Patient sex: M
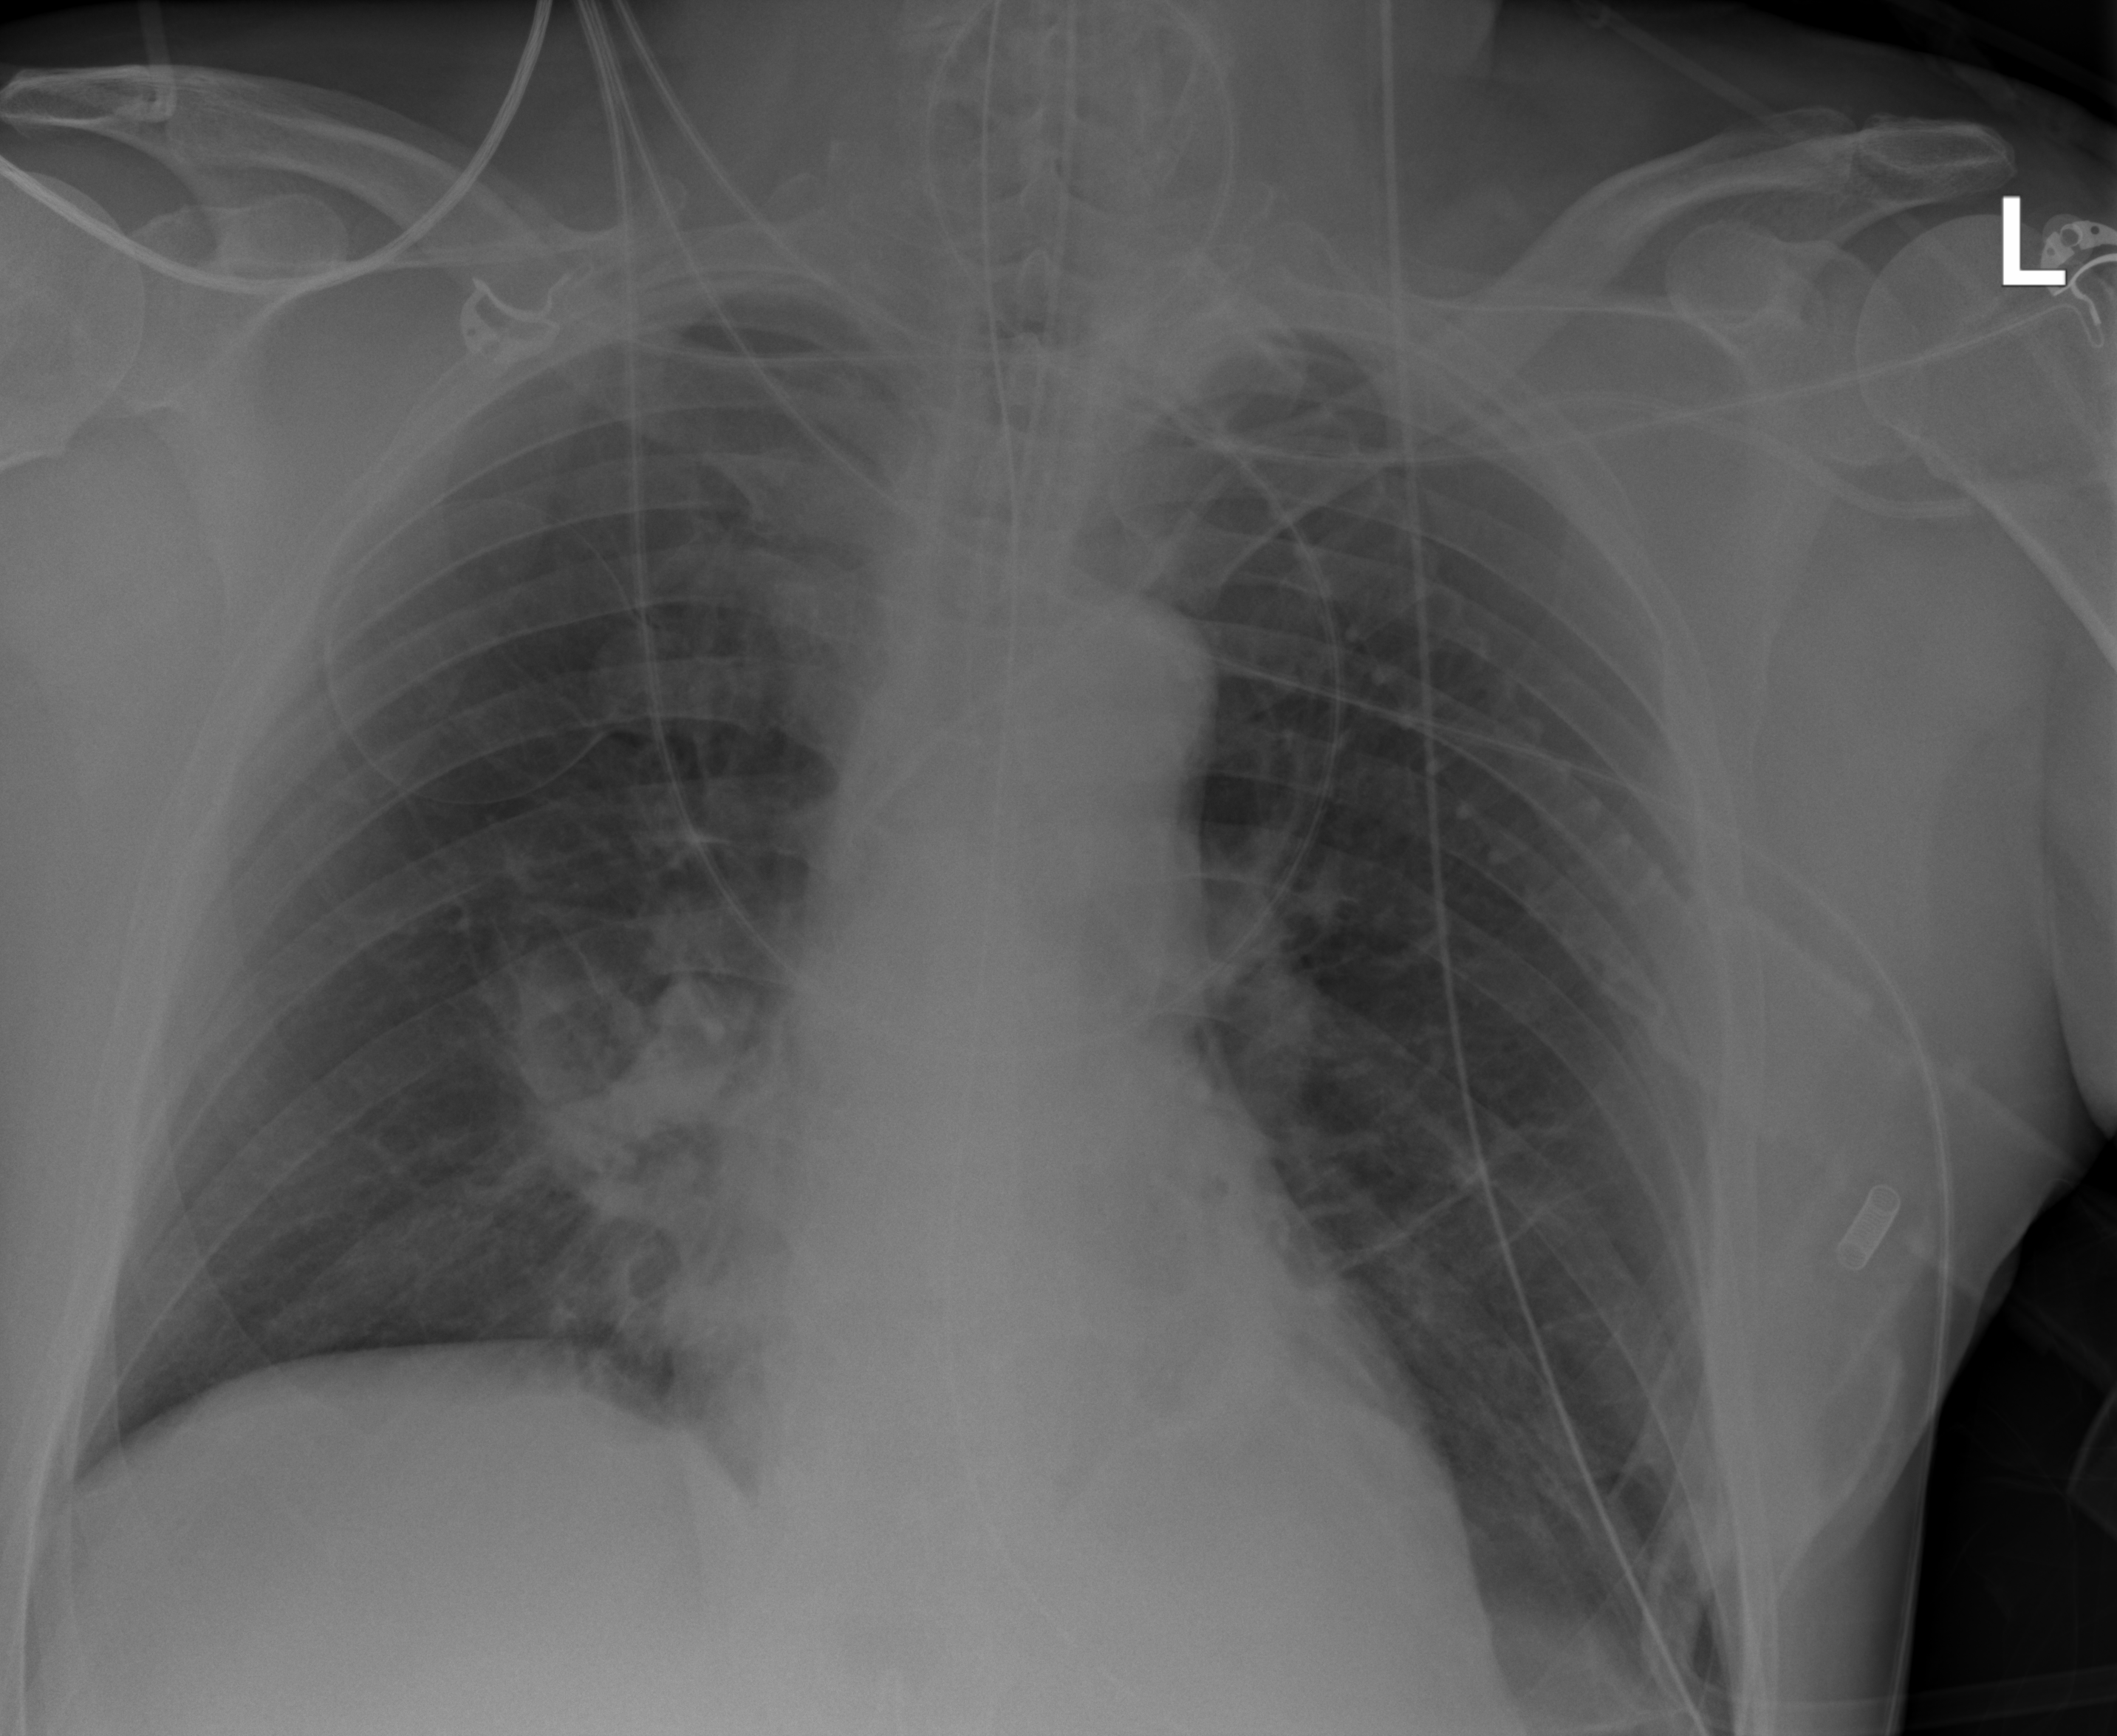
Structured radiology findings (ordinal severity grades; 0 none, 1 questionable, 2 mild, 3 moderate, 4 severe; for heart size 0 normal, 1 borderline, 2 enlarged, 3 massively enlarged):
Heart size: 0
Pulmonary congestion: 0
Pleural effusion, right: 1
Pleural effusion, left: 2
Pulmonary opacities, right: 2
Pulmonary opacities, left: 0
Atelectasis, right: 2
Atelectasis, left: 2